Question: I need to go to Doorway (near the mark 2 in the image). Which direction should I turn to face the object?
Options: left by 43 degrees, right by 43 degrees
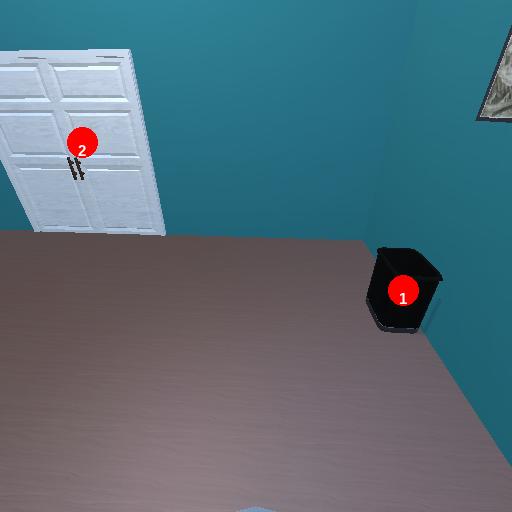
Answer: left by 43 degrees